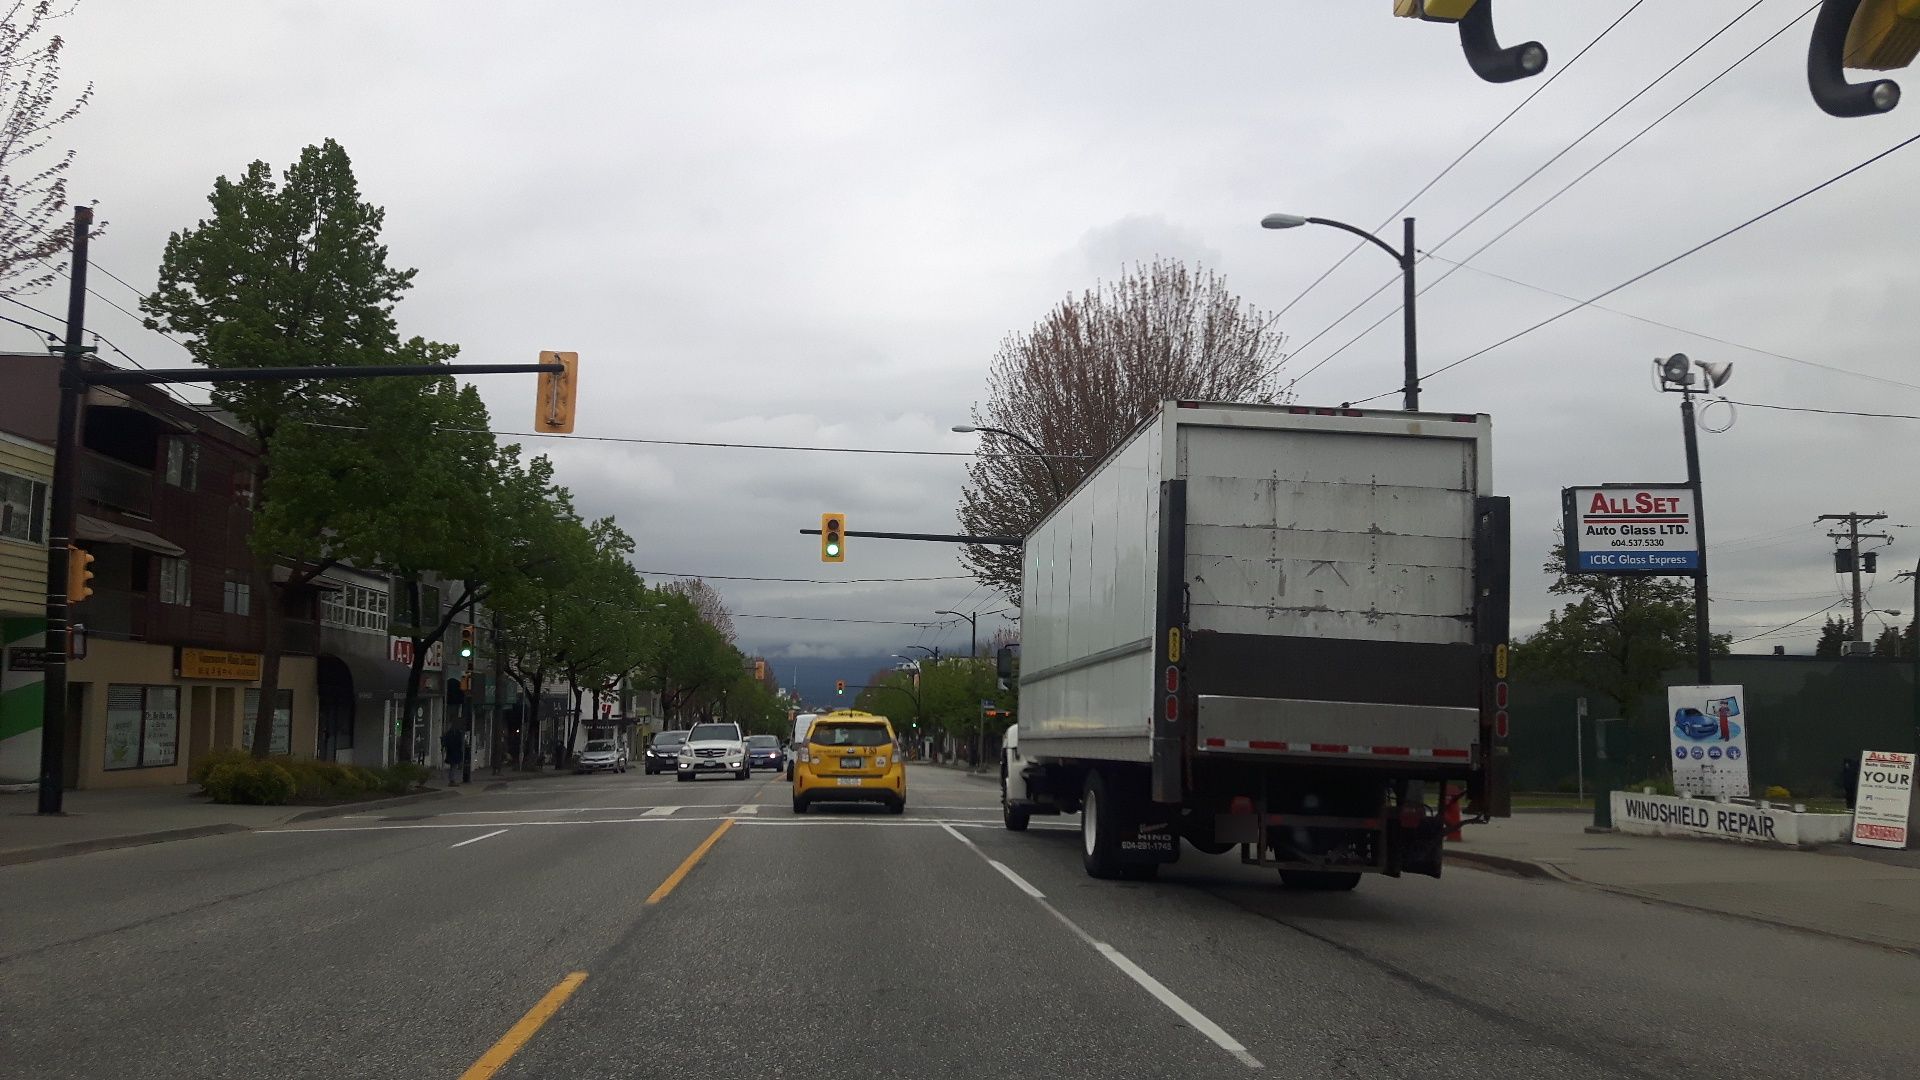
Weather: cloudy
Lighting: day
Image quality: good
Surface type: driving surface
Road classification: secondary
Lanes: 4
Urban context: urban centre
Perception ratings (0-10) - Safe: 0.48, Lively: 3.19, Beautiful: 3.8, Boring: 9.35, Depressing: 4.95, Wealthy: 1.11